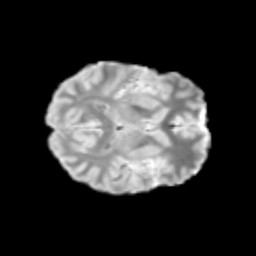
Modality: T2w
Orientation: axial
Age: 13
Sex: male
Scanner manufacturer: siemens
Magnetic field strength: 3 T
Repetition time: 3.8 s
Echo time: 0.07 s